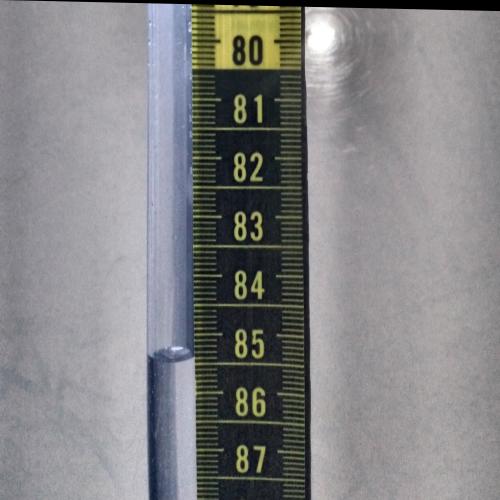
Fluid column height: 85.4 cm